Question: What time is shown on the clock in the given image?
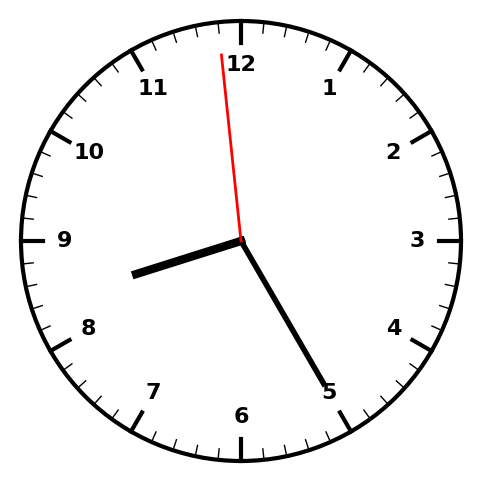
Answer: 08:24:59